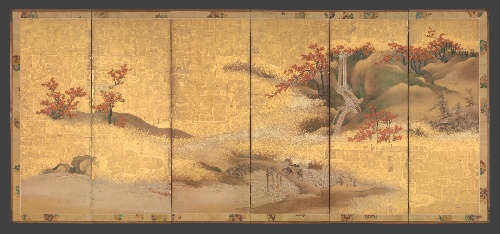
Date: first half of the 17th century
Object type: Screens
Classification: Paintings
Medium: Pair of six-panel folding screens; ink, color, and gold on gilded paper
Culture: Japan
Period: Edo period (1615–1868)
Dimensions: Image (each): 68 1/8 in. × 12 ft. 6 in. (173 × 381 cm)
Department: Asian Art
Credit line: Mary Griggs Burke Collection, Gift of the Mary and Jackson Burke Foundation, 2015
Accession year: 2015
Repository: Metropolitan Museum of Art, New York, NY
Tags: Donkeys|Rivers|Mountains|Trees